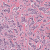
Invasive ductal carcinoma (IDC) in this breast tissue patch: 1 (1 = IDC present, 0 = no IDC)